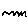
Label: zigzag